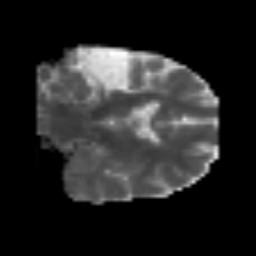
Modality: MD
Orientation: coronal
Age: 58
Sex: male
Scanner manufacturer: siemens
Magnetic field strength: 3 T
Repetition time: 3.2 s
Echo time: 0.081 s